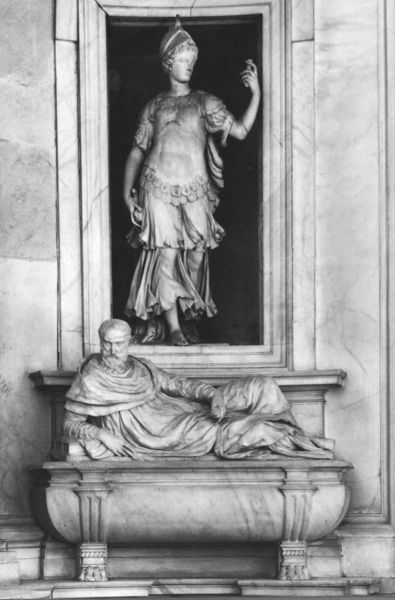
Titel: Grabmal des Fabiona del Monte
Künstler: Bartolomeo Ammannati
Standort: Rom, S. Pietro in Montorio (EU - I - Latium)
Schlagwörter: mann, fenster, grau, marmor, bart, rahmen, sockel, stein, figur, gewand, skulptur, statue, füße, liegen, bank, liegend, foto, nische, helm, göttin, ritter, rüstung, rom, römer, gesims, sarg, toga, mythos, griechenland, athene, grabmal, sarkophag, sarcofag, banj